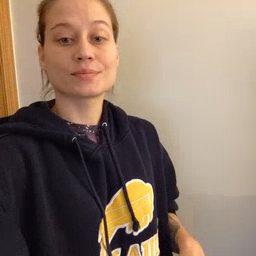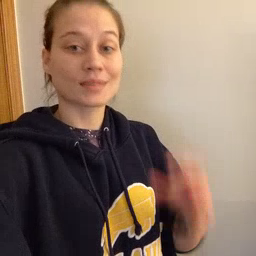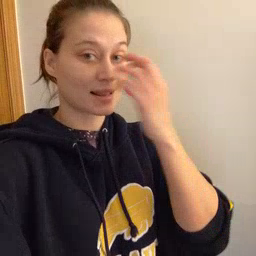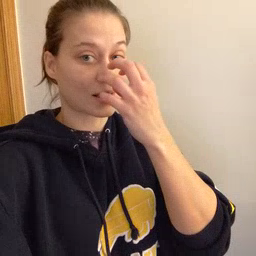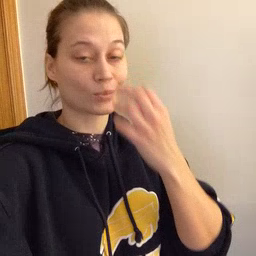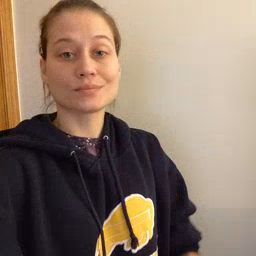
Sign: clown